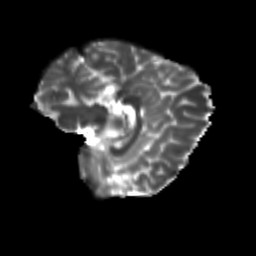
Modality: T2w
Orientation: sagittal
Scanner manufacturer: siemens
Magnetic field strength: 3 T
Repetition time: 9.2 s
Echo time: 0.084 s